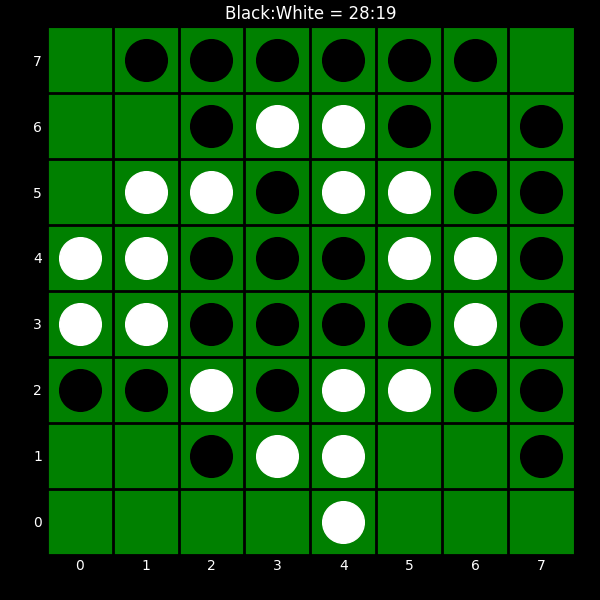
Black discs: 28
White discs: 19